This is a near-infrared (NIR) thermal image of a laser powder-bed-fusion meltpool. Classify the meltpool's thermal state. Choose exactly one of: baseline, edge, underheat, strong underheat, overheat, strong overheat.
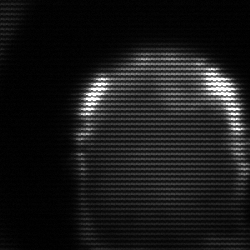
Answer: edge